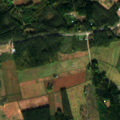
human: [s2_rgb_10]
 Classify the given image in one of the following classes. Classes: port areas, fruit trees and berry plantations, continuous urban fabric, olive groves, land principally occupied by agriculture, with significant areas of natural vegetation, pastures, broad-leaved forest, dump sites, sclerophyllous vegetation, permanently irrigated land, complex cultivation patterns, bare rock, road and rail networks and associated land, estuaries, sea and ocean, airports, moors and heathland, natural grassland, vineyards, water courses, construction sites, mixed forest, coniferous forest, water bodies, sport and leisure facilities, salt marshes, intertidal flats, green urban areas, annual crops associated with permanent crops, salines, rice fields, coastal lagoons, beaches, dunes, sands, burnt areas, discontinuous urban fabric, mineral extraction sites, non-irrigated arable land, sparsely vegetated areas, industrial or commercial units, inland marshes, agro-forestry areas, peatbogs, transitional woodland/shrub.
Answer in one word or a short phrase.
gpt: non-irrigated arable land, coniferous forest, mixed forest, transitional woodland/shrub